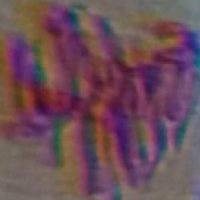
Label: metaphase